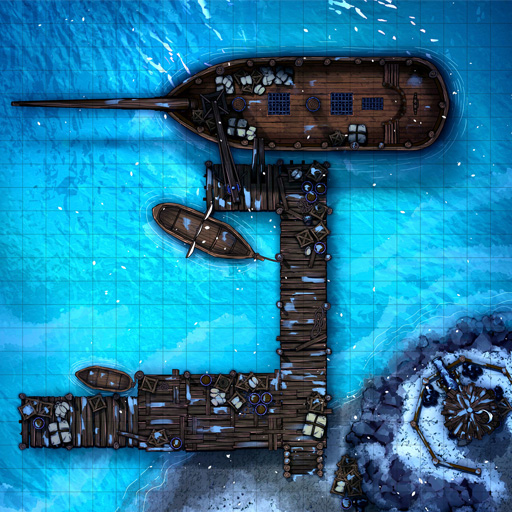
A D&D Grid Map south east cliff with wooden structure large dock over ocean north boat ship (Snowy Harbor Map)